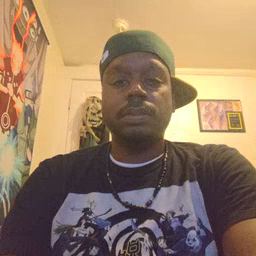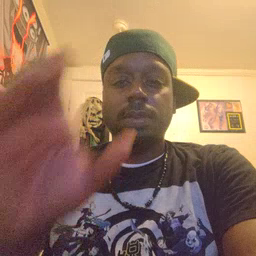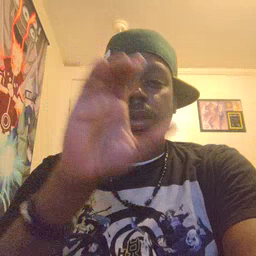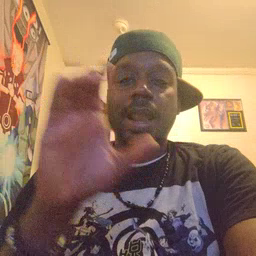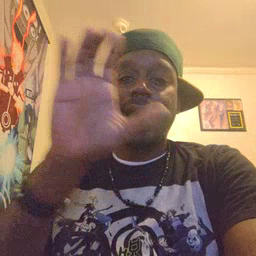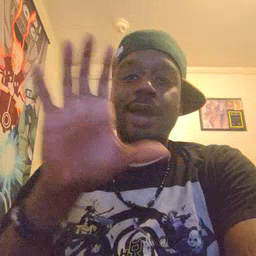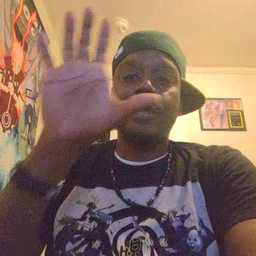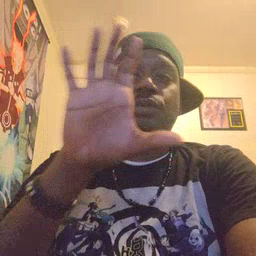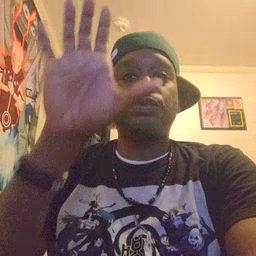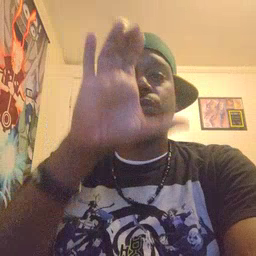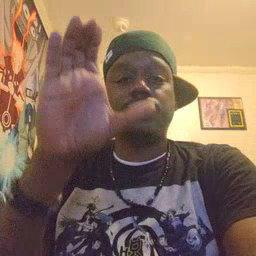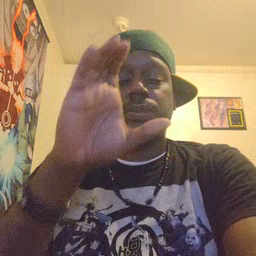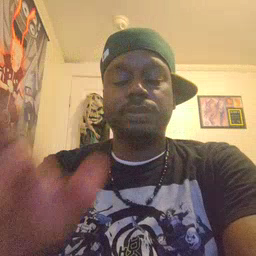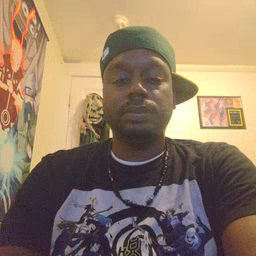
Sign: cloud